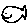
Label: fish